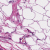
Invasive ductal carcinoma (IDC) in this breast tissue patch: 0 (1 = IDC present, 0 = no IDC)